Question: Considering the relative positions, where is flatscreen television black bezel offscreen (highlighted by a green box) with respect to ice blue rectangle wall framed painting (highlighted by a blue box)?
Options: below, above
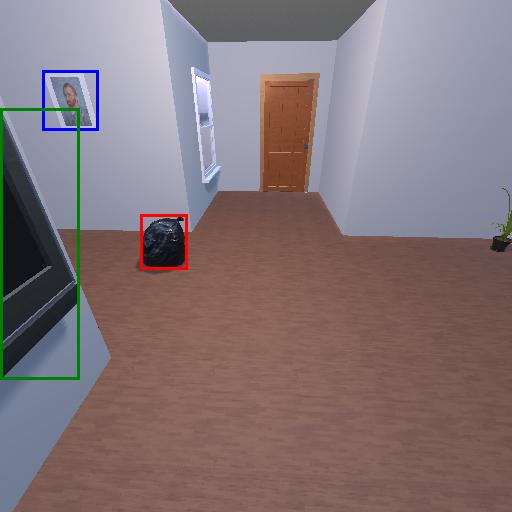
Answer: below